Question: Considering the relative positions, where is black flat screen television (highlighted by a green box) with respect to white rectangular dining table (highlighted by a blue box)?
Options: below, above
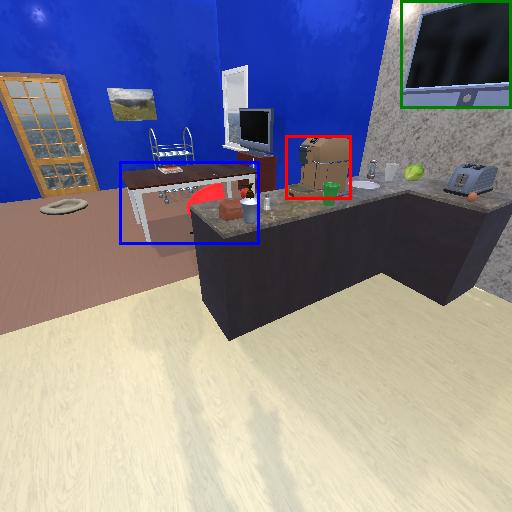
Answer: below